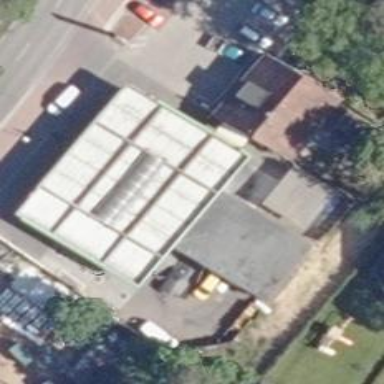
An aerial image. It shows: Fuel station.